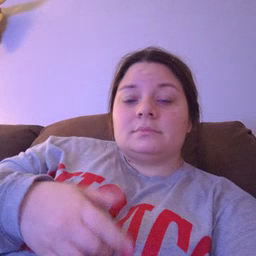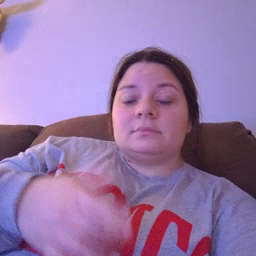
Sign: sick